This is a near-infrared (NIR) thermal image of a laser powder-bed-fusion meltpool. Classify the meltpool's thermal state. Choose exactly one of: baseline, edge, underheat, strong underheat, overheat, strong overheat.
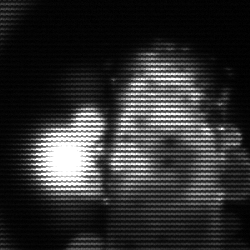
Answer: strong underheat